Question: I'm making Rails app that needs to view and post photo .
So User can view and Admin can upload.
I finished the uploading part but got a problem. The problem is: All photos that are uploaded by the App doesn't show up with the Graph API ('/<album_id>/photos') even though it says when I view it in facebook.com.

I tried uploading the photo manually to the album and it shows up in my App just fine.
Is this intended behavior or there's a parameter that I need to pass?
I just tested with Graph API Explorer. If I'm logged in with the Page's admin account, I can view all. If other account, can only view the photos that are uploaded via facebook.com.
Thanks
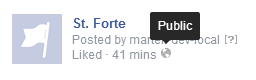
Answer: Just got this figured out. My app is still on development mode. Activate it and all the photo will appear in the API call.